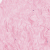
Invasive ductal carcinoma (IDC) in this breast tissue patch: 0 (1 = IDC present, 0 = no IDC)